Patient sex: M
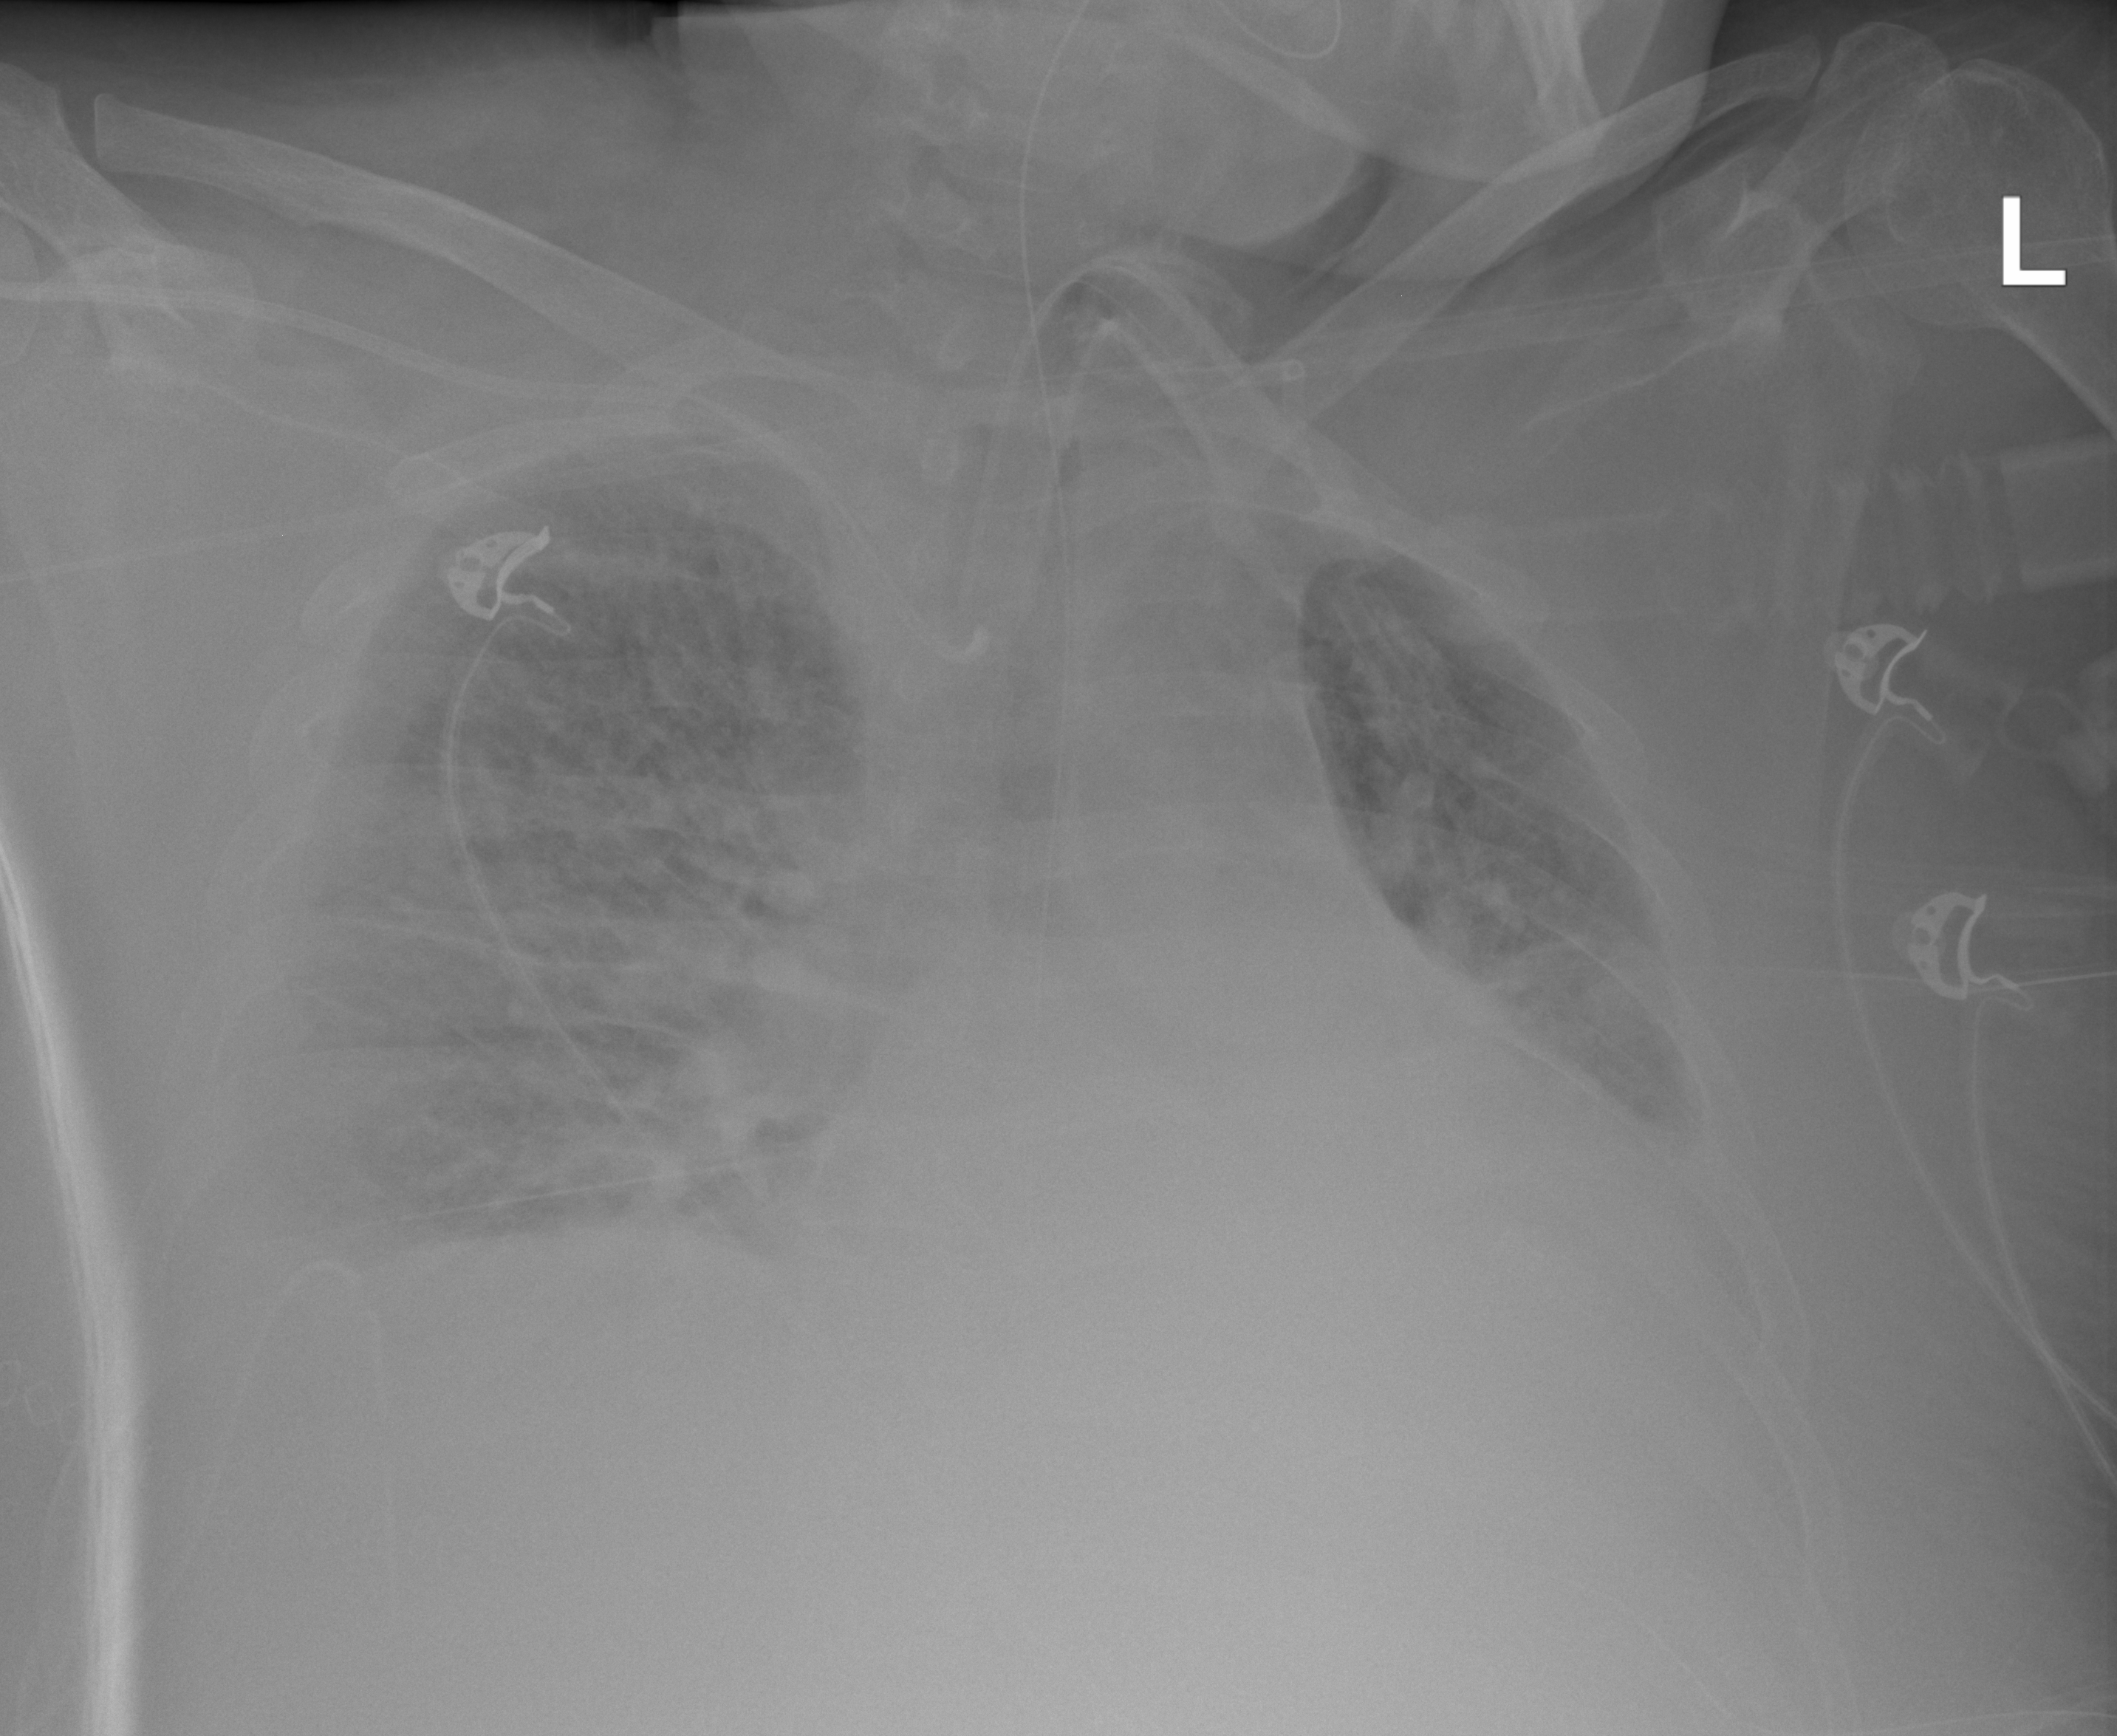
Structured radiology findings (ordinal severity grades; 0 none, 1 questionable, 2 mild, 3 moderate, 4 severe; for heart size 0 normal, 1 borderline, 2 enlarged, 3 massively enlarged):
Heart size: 2
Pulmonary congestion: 2
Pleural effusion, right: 2
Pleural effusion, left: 2
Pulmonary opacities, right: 3
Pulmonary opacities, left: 2
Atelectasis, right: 3
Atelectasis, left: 2